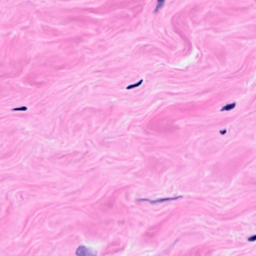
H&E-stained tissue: Breast